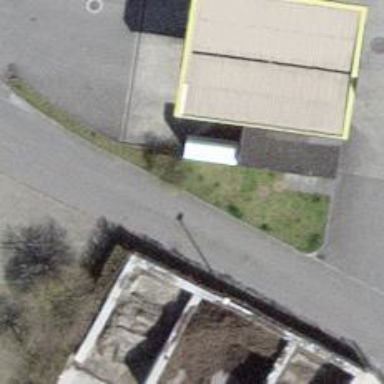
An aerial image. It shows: Recycling container for recycling.